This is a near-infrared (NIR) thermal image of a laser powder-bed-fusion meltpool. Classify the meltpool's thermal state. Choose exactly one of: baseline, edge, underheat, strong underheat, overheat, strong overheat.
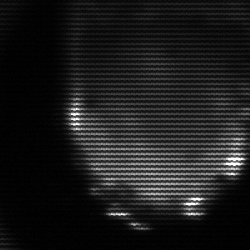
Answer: edge